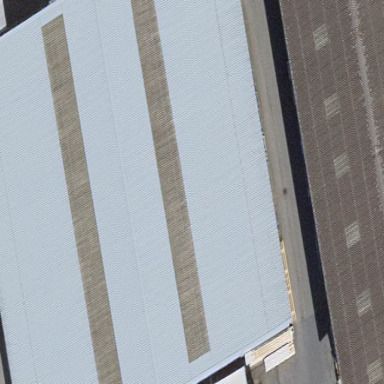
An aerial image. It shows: Industrial building.